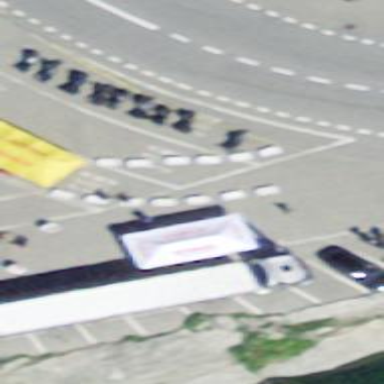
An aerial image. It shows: Parking space designated for buses.